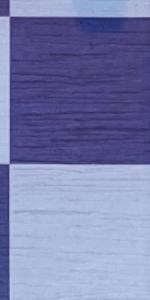
Label: Empty